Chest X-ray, AP view. Patient: 30 years old, sex M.
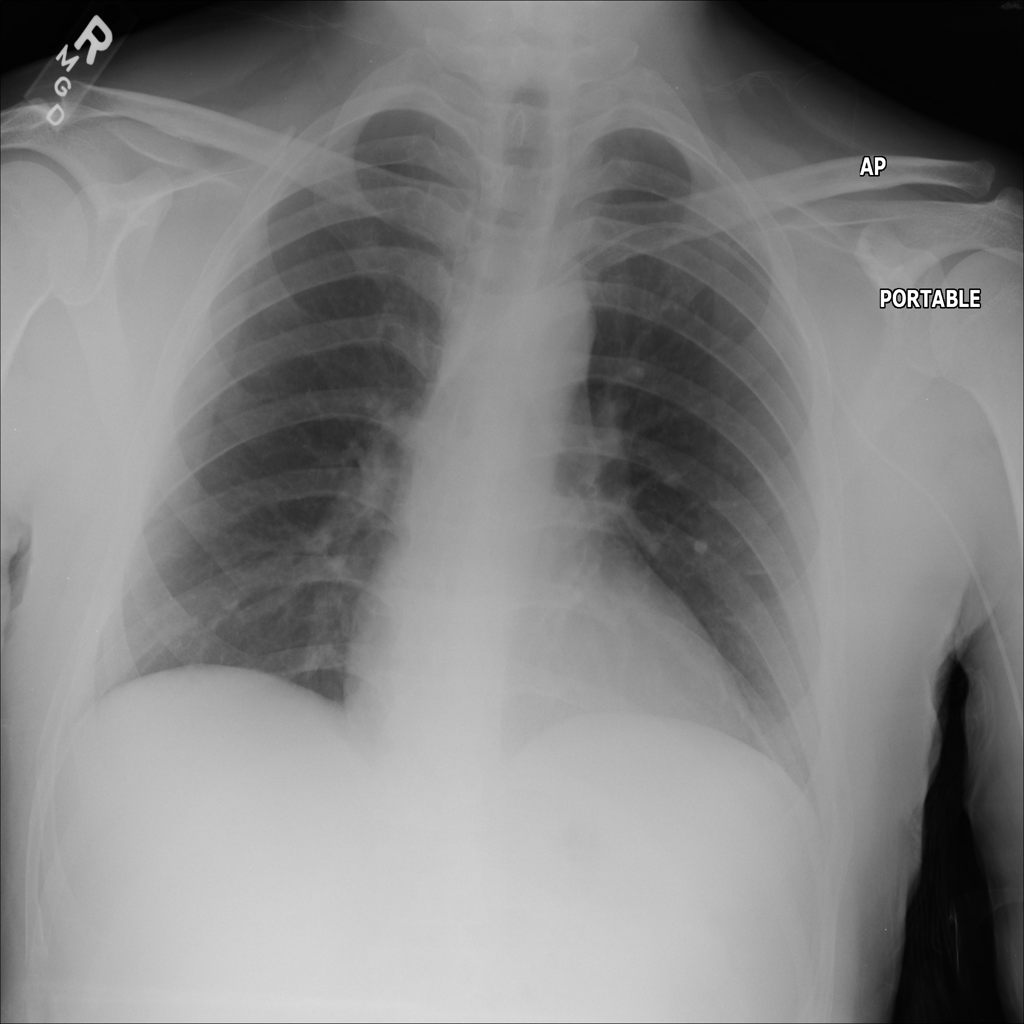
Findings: No Finding